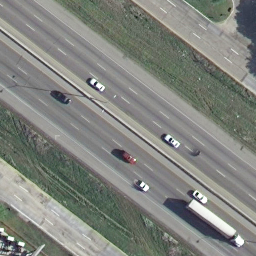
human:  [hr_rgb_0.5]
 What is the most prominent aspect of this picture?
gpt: freeway